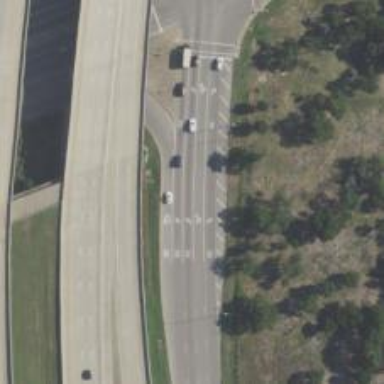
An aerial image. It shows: Primary highway with frontage road.